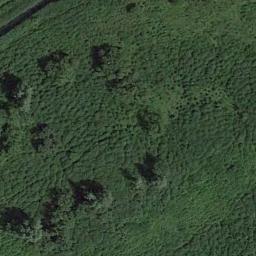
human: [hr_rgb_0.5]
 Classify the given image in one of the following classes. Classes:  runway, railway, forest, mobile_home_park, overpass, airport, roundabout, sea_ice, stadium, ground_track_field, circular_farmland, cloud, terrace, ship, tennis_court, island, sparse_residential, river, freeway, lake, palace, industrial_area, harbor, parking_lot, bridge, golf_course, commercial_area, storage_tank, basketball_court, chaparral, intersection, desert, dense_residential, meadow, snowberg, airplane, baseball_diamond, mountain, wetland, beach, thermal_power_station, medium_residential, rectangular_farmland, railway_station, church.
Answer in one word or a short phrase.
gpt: meadow